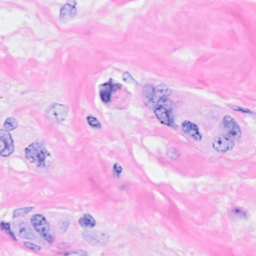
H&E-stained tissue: Breast